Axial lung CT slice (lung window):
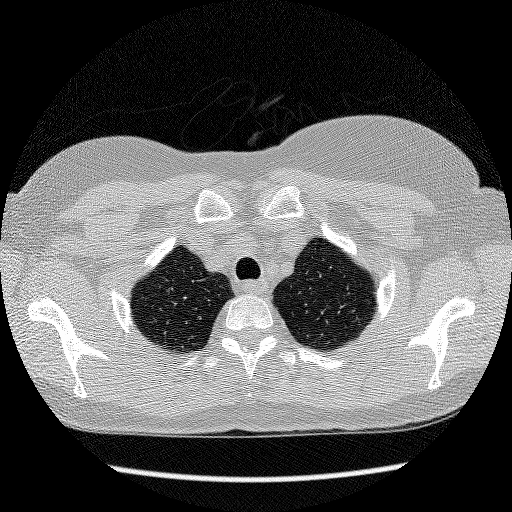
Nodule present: no